Aerial crown-view tile of a tropical tree (Barro Colorado Island, Panama), acquired 20250317:
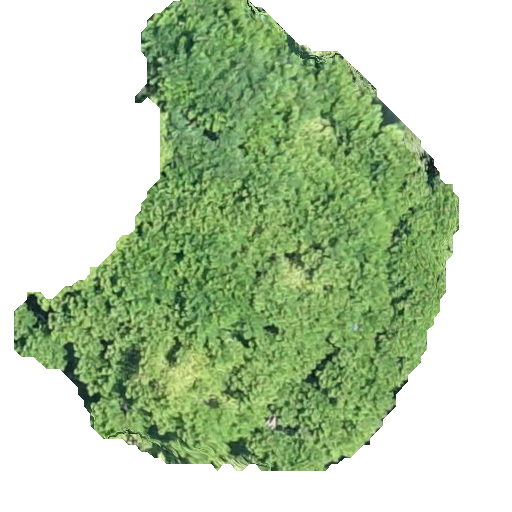
Species: Jacaranda copaia
GBIF accepted scientific name: Jacaranda copaia
Crown area: 197.613 m²